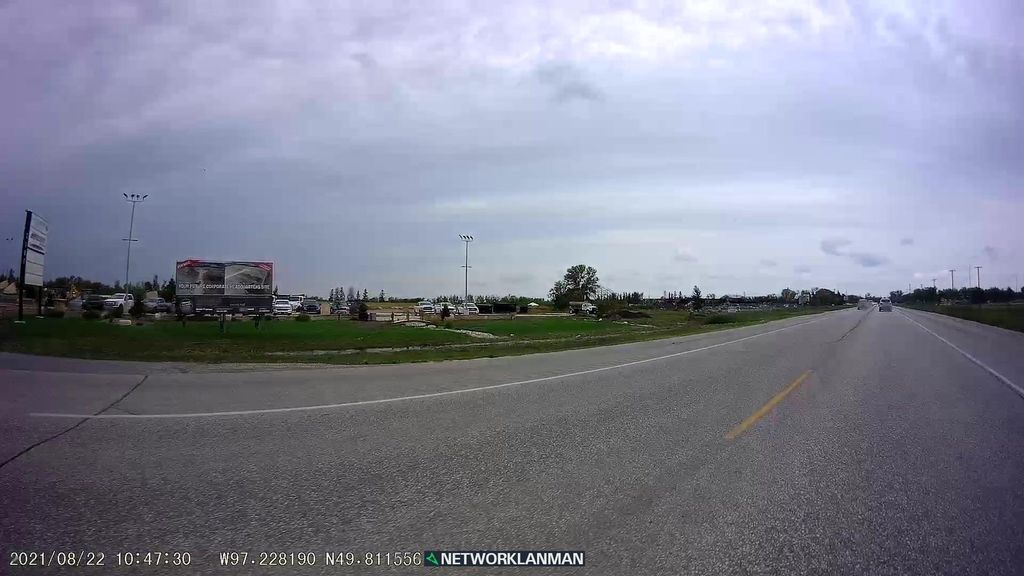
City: winnipeg